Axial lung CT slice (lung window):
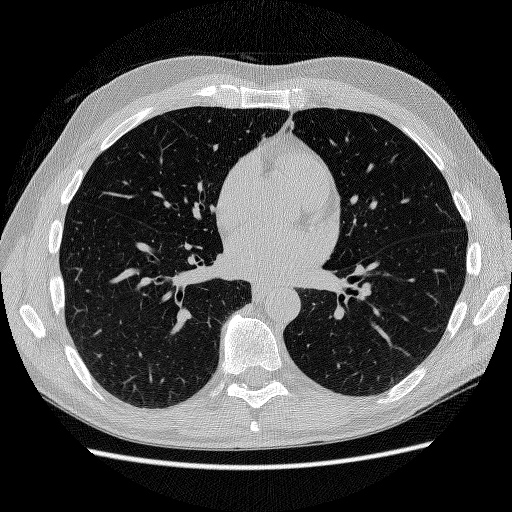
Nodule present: no